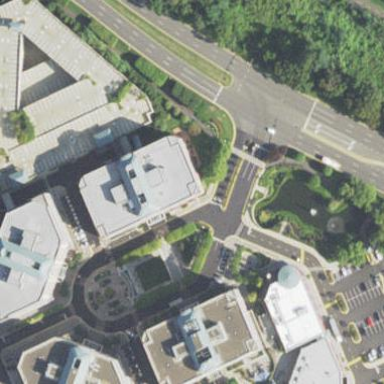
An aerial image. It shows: Office building.